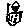
Label: line